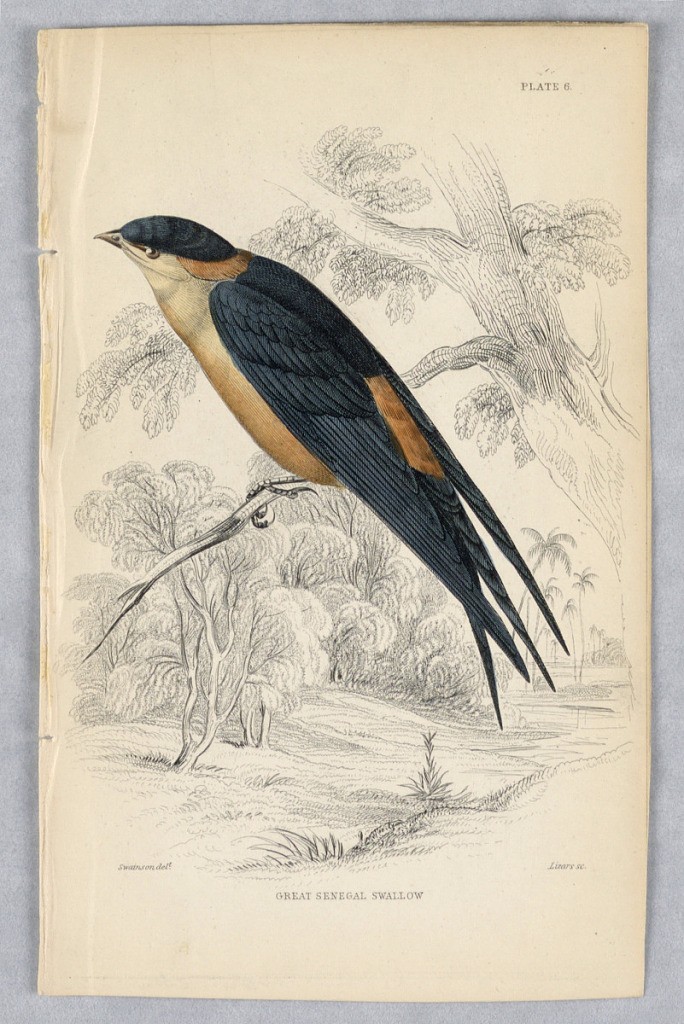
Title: Great Senegal Swall, Plate 6 from Birds of Western Africa
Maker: William Home Lizars, Scottish, 1788 - 1859
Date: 1837
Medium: Engraving, brush and watercolor on paper
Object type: Print
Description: Bird on a branch overlooking tropical low areas. He has an orange underside and lower back, with black wings, tail, upper back and hood. Title and artists' names below.